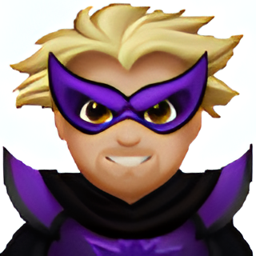
Name: man supervillain medium light skin tone
Emoji: 🦹🏼‍♂️
Group: People & Body
Sub-group: person-fantasy